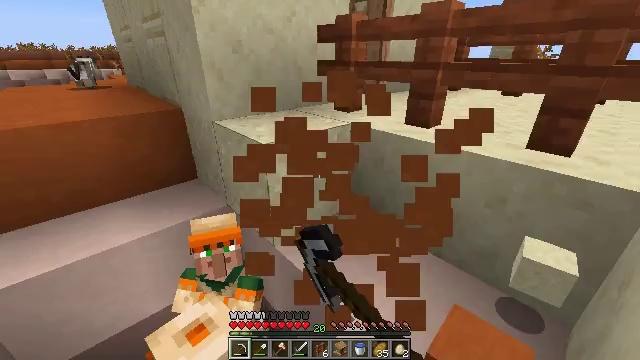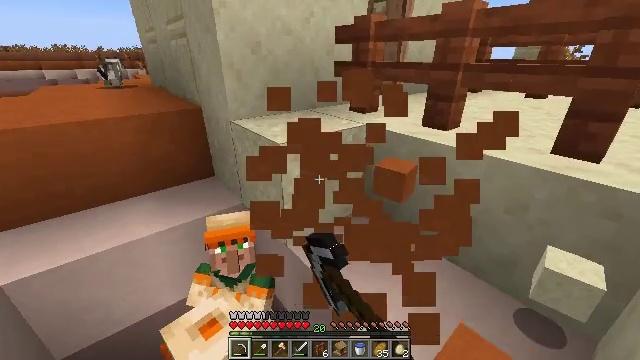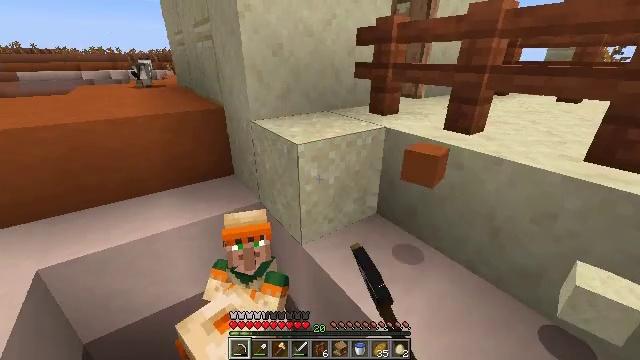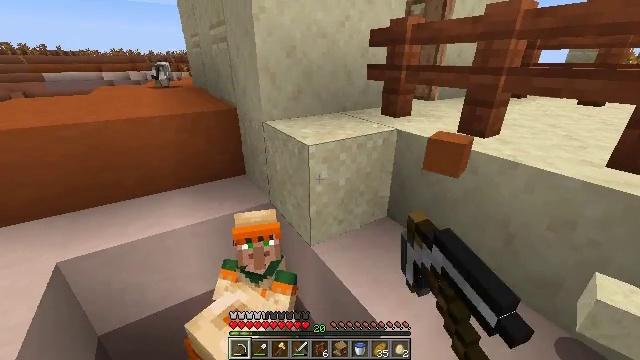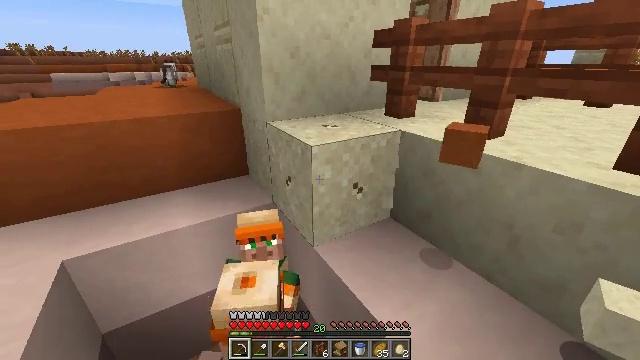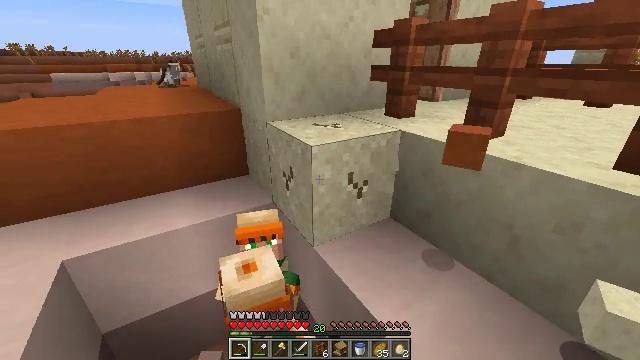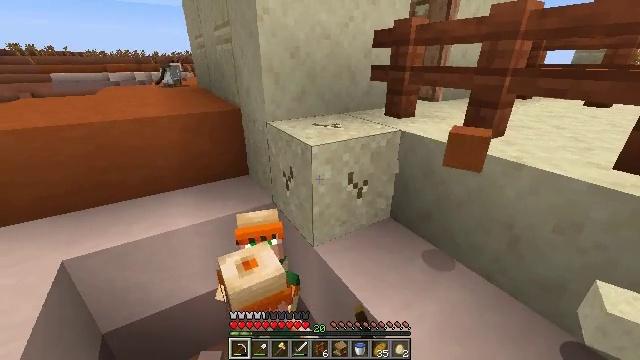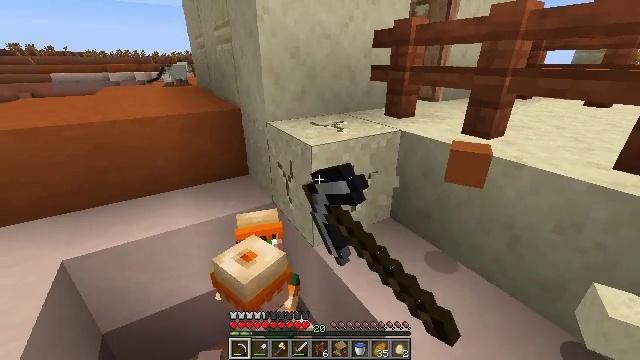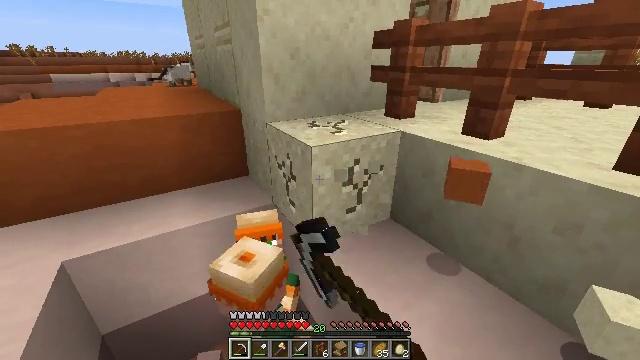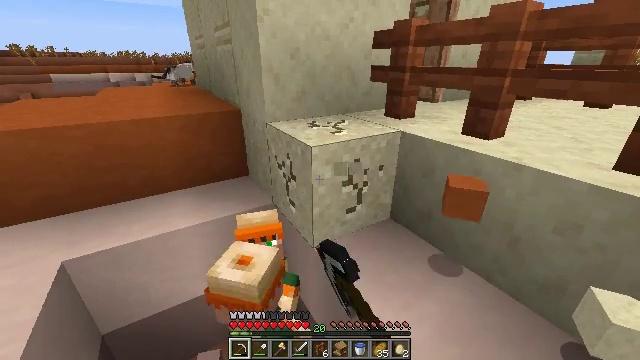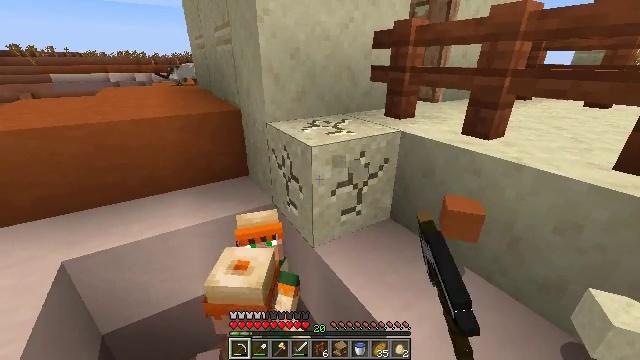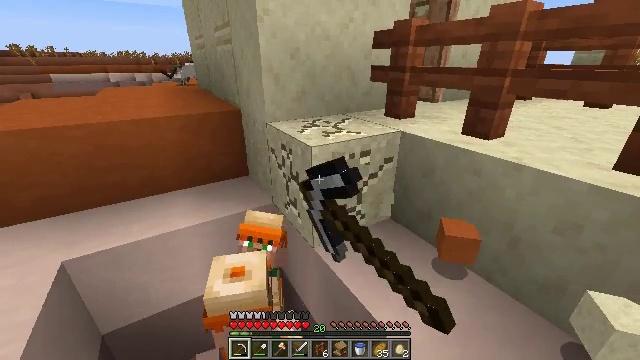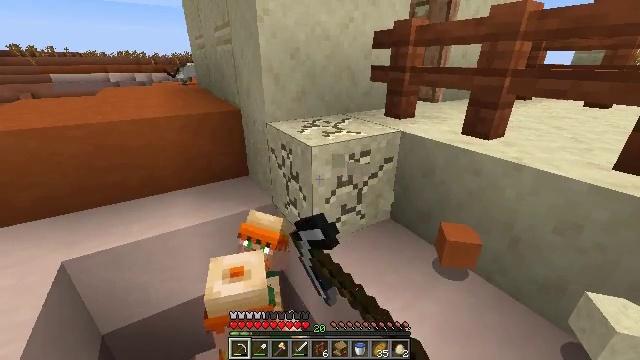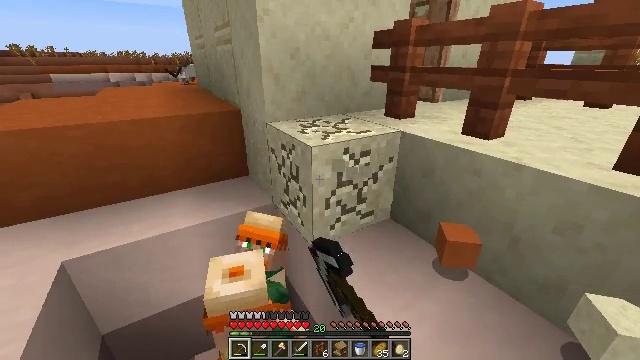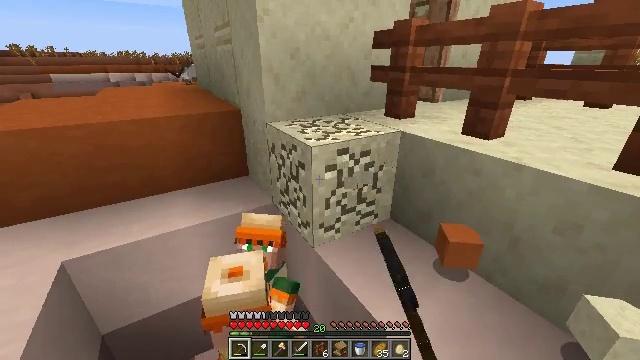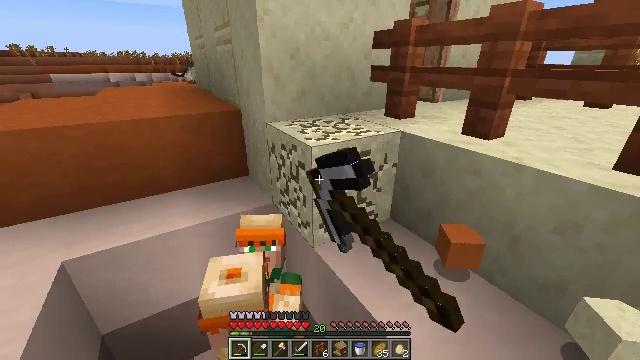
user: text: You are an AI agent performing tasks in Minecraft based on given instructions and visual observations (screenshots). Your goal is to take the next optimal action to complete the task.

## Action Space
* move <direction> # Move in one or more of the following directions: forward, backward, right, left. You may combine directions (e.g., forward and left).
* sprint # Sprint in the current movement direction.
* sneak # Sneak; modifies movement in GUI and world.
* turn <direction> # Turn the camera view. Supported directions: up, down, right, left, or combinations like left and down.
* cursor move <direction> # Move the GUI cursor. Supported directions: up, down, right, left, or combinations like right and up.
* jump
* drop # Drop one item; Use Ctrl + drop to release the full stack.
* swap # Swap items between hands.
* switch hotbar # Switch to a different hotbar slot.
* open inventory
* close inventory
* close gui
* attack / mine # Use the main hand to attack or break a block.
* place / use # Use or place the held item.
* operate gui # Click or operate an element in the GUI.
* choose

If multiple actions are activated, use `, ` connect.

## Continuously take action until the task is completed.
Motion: motion action
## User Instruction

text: Collect sand to make glass.
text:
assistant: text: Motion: turn left, attack / mine
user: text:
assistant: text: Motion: turn left, attack / mine
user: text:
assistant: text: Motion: turn left, attack / mine
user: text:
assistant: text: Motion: attack / mine
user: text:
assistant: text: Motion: attack / mine
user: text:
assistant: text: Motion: attack / mine
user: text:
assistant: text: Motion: attack / mine
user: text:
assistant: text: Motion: attack / mine
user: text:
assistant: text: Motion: attack / mine
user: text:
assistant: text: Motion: attack / mine
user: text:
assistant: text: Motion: attack / mine
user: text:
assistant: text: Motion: attack / mine
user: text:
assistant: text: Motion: attack / mine
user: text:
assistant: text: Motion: attack / mine
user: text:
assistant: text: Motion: attack / mine
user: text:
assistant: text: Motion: move right, attack / mine
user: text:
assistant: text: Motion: move right, attack / mine
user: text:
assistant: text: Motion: move right, attack / mine
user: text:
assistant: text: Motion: move right
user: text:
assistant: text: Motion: move right, turn left and down
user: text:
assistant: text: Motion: move right, turn left and down
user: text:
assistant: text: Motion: no_op